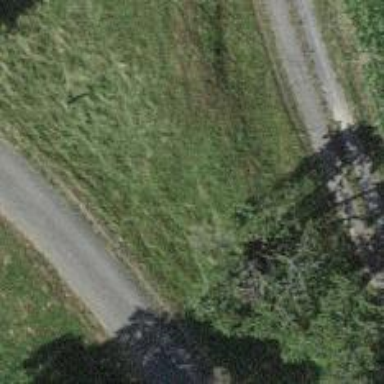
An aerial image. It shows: Single tag "natural: tree."